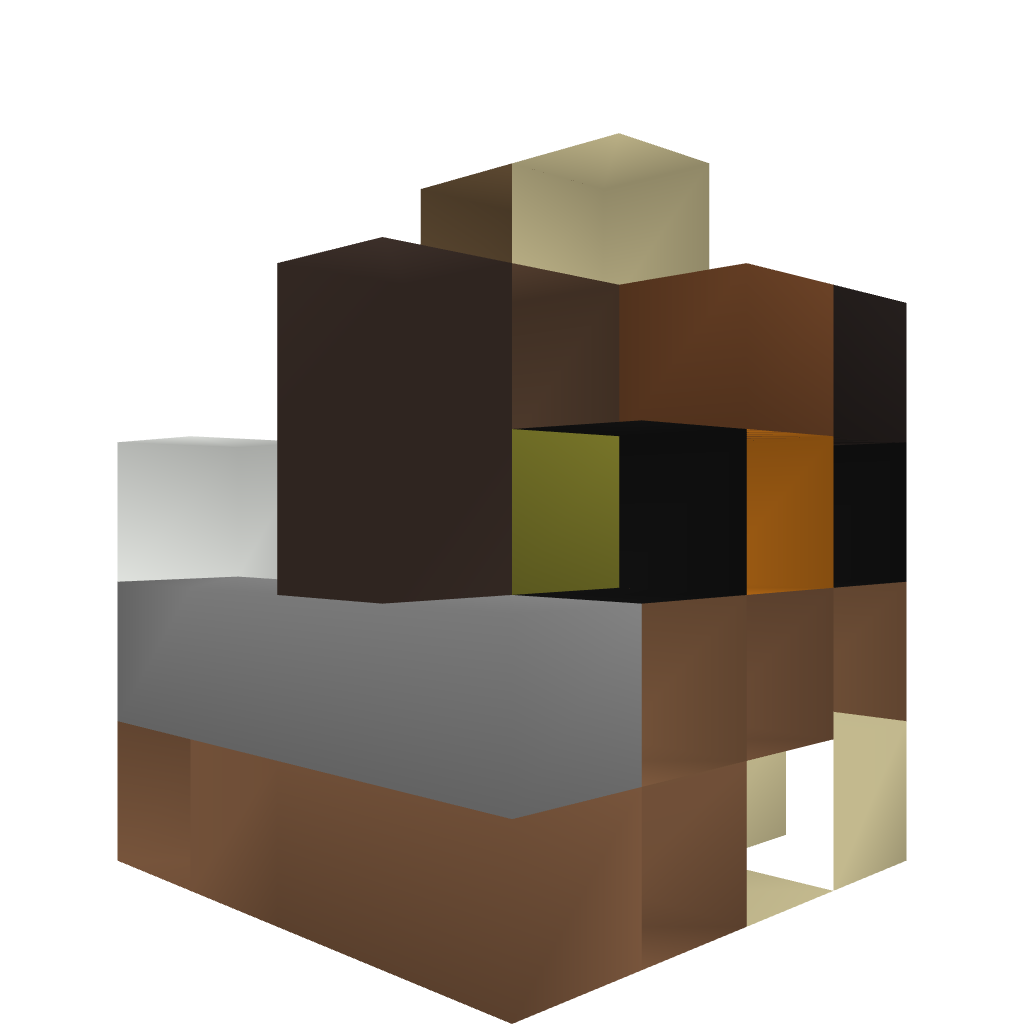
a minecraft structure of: Smallest Minecraft house [with all you will need :)]